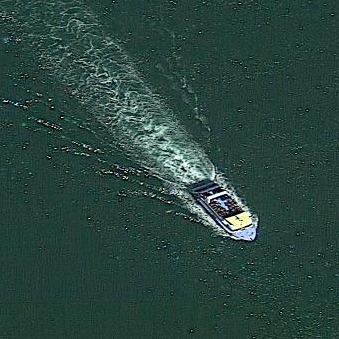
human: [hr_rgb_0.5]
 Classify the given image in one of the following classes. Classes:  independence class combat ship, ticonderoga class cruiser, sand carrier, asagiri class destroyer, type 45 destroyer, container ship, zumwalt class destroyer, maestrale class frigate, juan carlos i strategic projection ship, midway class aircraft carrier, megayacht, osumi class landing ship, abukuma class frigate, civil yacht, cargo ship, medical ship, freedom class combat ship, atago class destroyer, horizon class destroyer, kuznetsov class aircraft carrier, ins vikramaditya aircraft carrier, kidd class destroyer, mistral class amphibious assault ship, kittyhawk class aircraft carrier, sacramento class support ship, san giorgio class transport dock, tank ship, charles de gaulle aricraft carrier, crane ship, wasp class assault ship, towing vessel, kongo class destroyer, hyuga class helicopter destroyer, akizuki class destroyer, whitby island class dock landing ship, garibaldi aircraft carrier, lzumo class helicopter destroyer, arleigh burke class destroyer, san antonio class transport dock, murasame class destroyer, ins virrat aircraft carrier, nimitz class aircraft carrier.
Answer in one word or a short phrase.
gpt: Civil yacht